Field crop: maize
Growth stage: 1
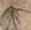
Species: salsola